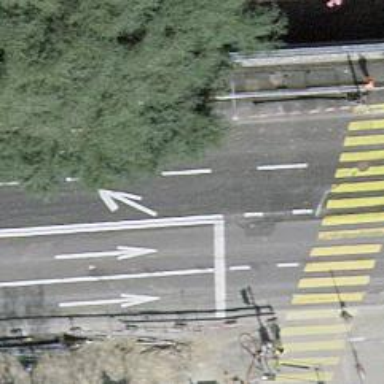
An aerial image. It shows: Road crossing with traffic signals.